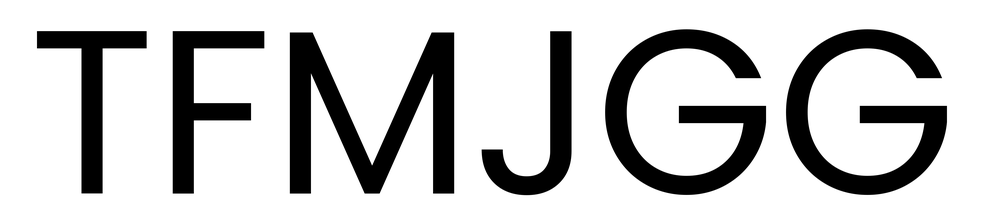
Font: Poppins-Regular